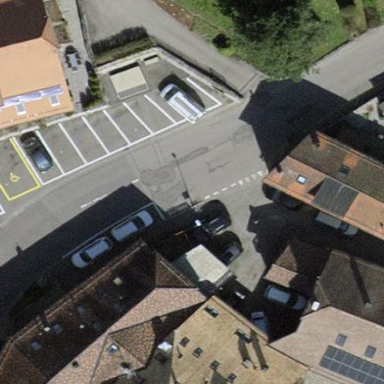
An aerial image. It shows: Parking area with surface.